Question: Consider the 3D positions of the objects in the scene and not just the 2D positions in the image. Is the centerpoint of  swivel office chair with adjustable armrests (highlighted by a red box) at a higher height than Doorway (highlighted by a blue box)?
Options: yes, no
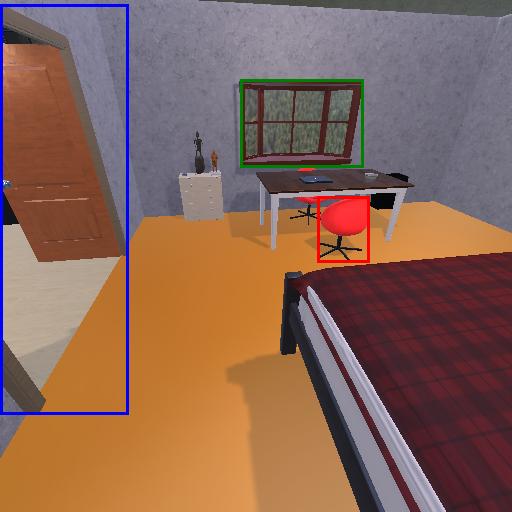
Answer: yes